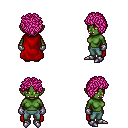
a pixel art fantasy rpg character, female body template, orc, green skin, red cape, teal pants, pink curly afro hairstyle, metal gloves, metal boots, four views (front, back, left, right), 2x2 character sprite sheet, small pixel art, hard edges, no anti-aliasing